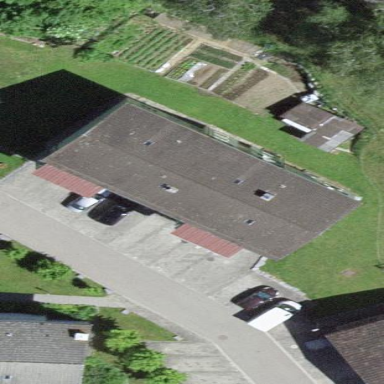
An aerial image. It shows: Simple house.